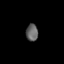
Tissue: lung
Cell type: Epithelial cells
Senescence score: 0.1938
Nuclear area (px): 201
Mean DAPI intensity: 97.98